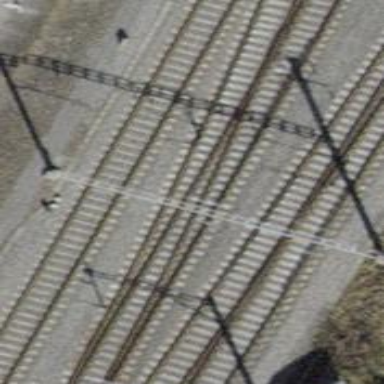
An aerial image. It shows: Railway siding with one electrified track and contact line for powering the train.